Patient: sex M, age 36
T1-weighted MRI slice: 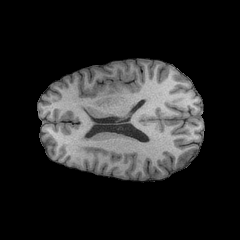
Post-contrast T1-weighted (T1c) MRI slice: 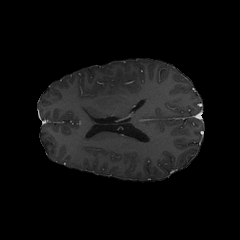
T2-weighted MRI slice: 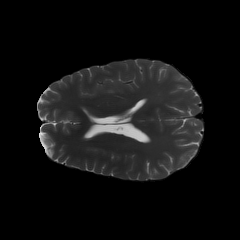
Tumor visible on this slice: yes
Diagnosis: Astrocytoma, IDH-mutant
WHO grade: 3